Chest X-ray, AP view. Patient: 20 years old, sex M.
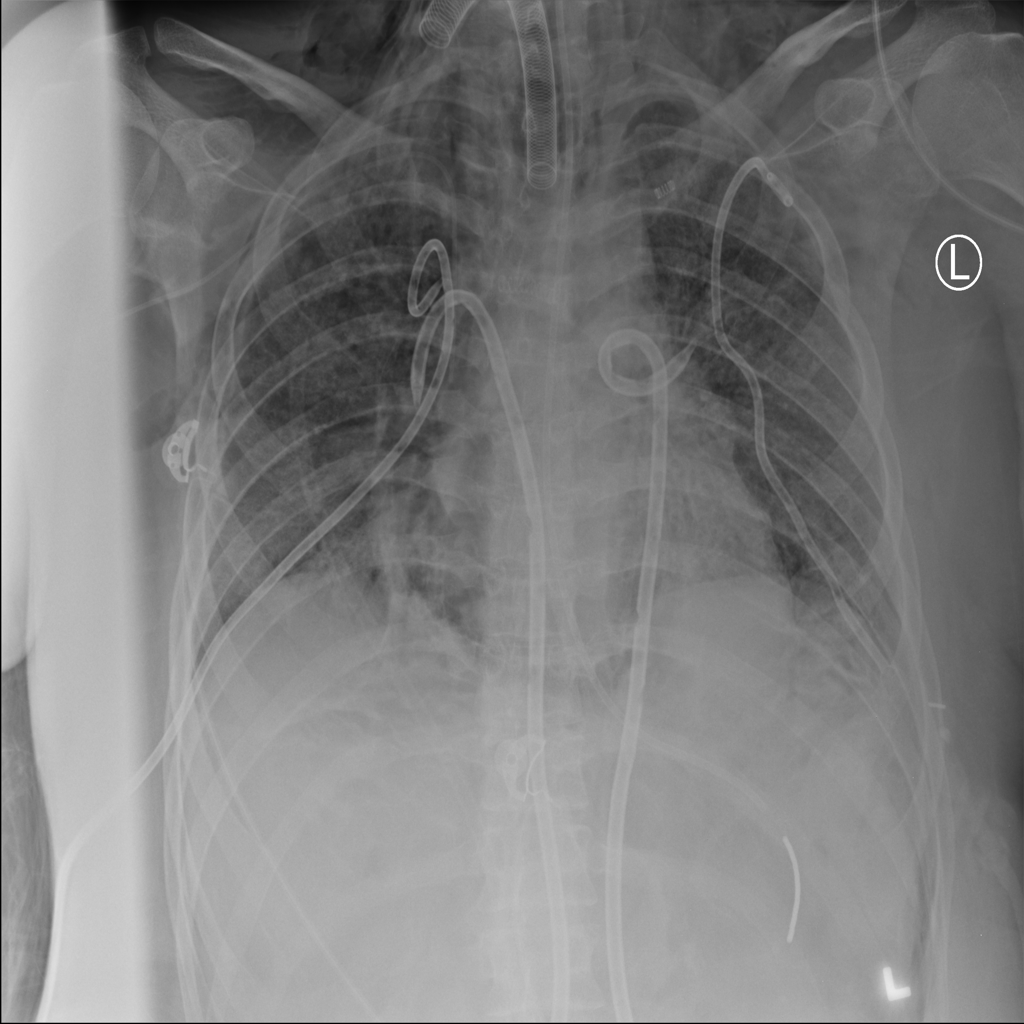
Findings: Atelectasis, Emphysema, Pneumothorax